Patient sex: M
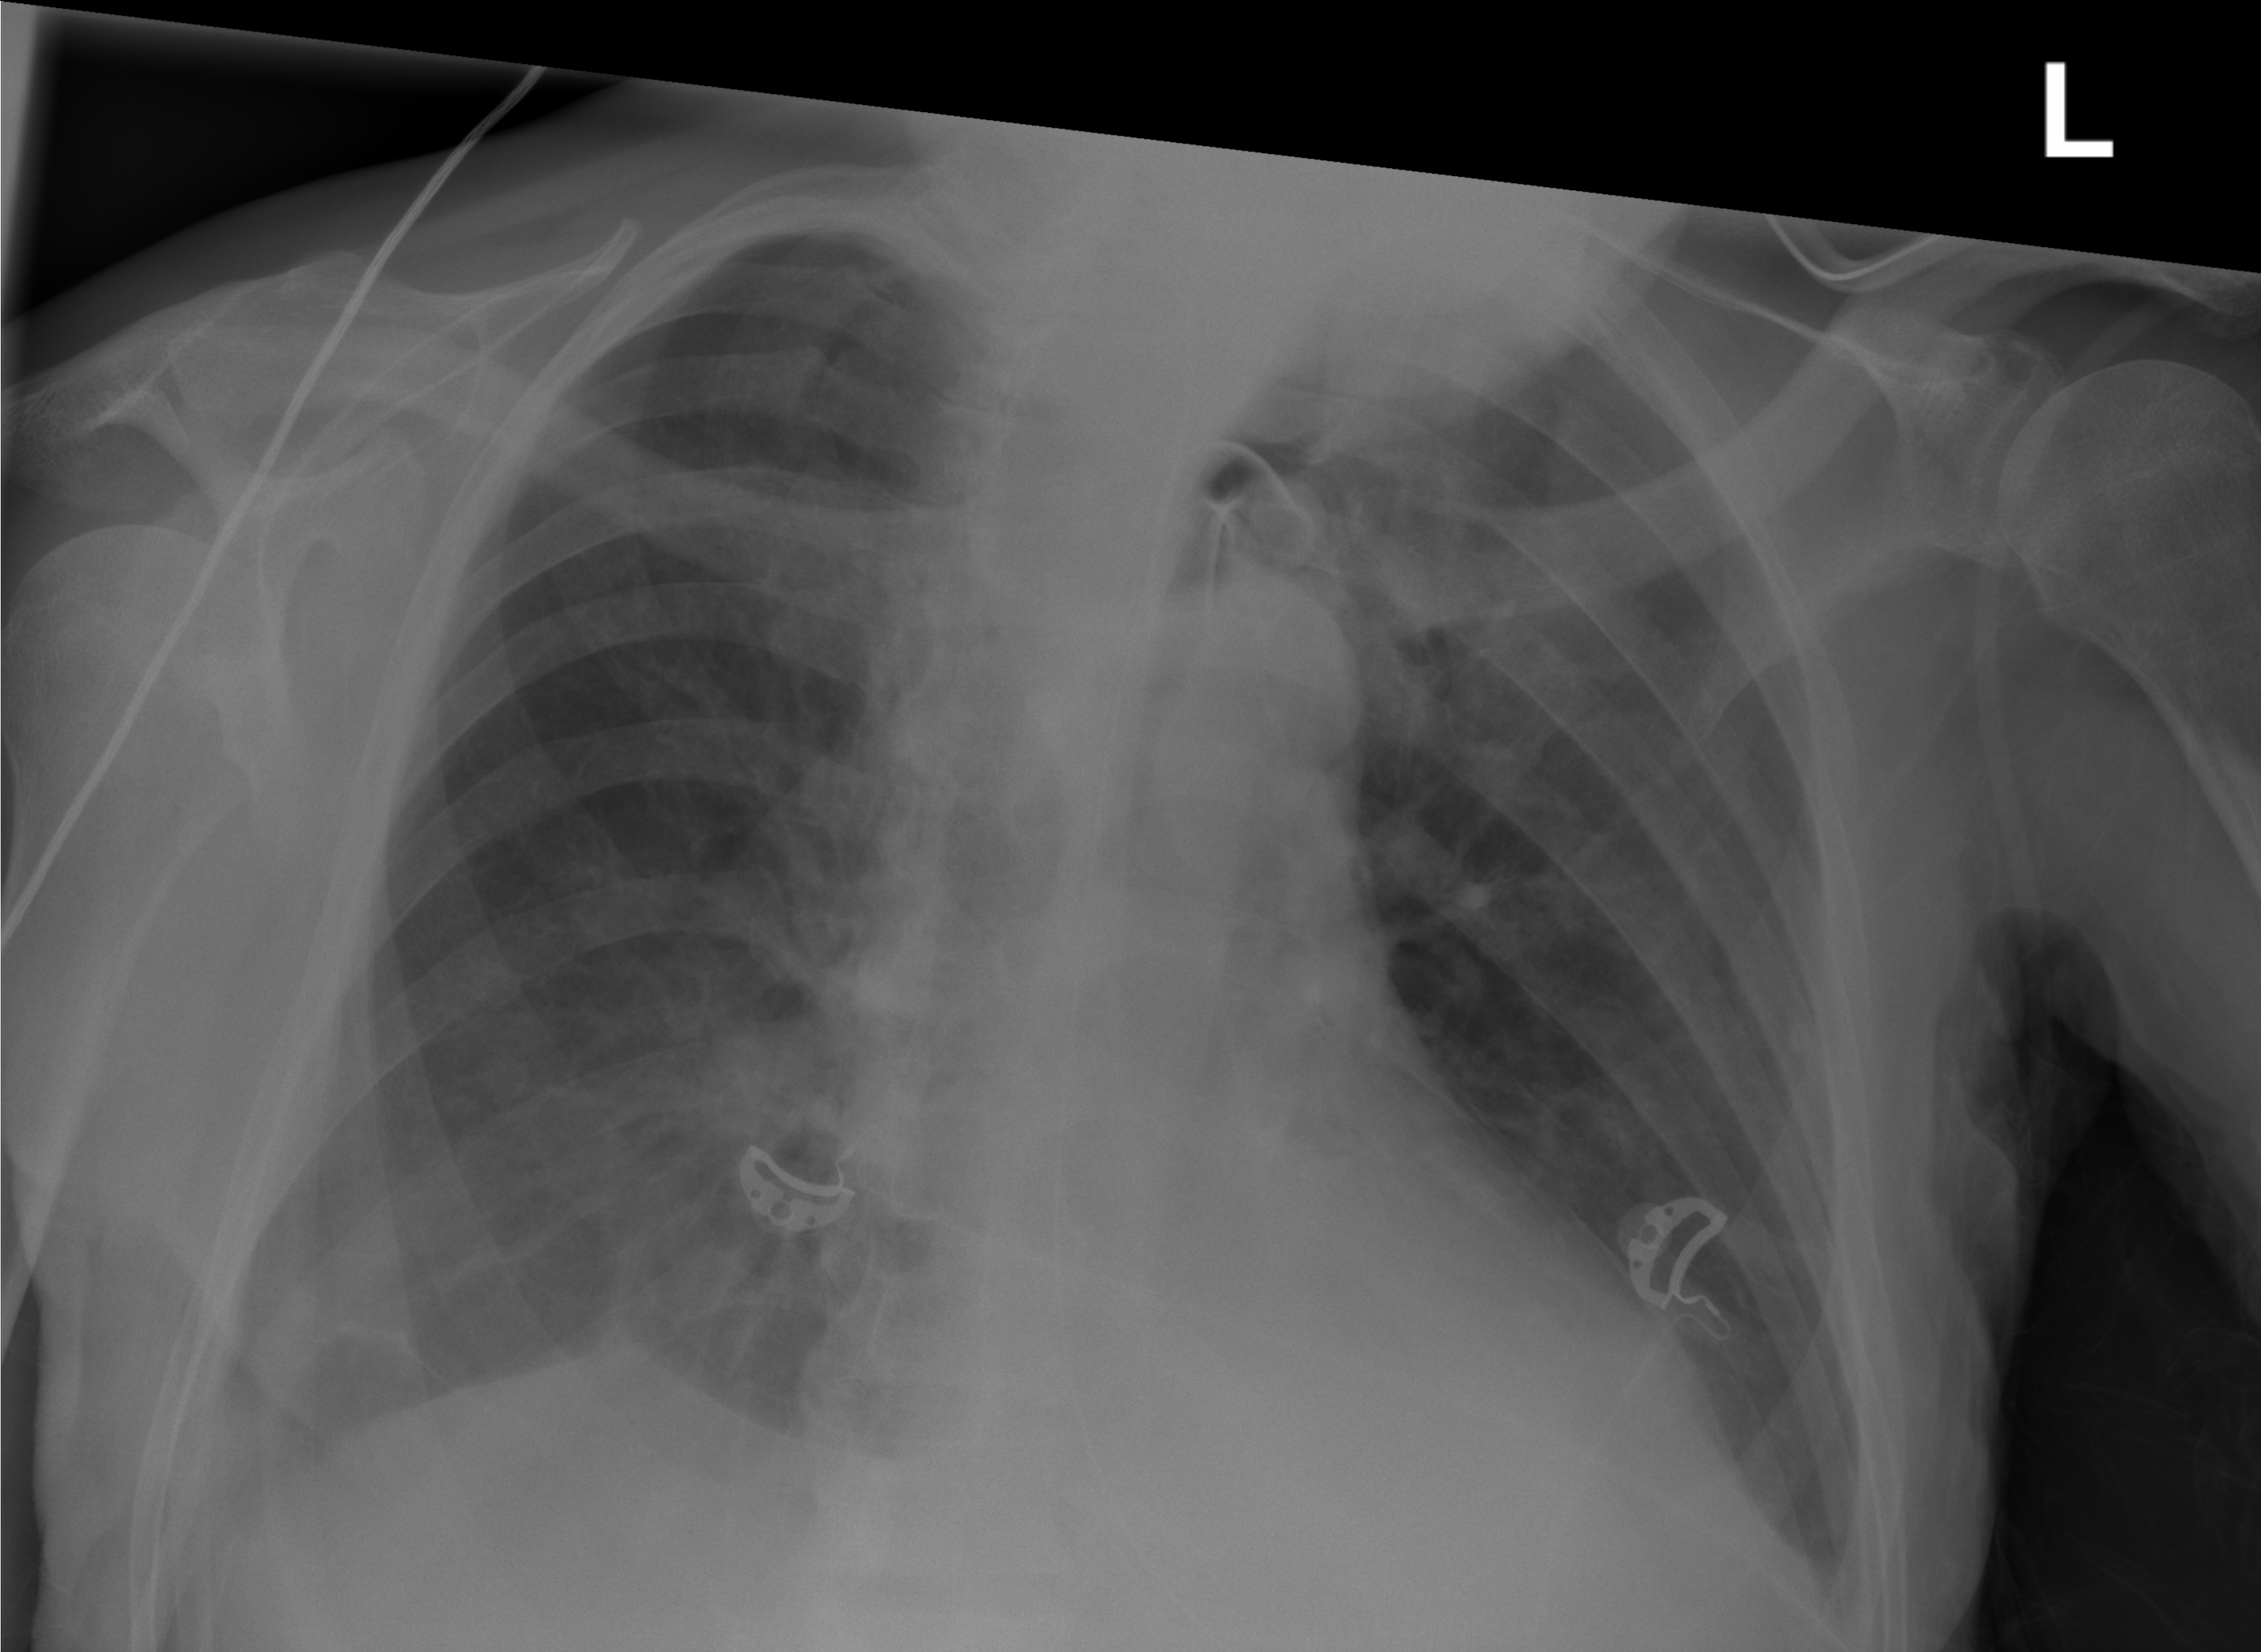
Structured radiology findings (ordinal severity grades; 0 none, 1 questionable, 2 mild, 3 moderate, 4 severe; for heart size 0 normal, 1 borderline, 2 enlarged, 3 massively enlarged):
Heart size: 0
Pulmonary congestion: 2
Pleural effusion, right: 2
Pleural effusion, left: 2
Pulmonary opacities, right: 0
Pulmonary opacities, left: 0
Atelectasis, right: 2
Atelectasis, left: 2